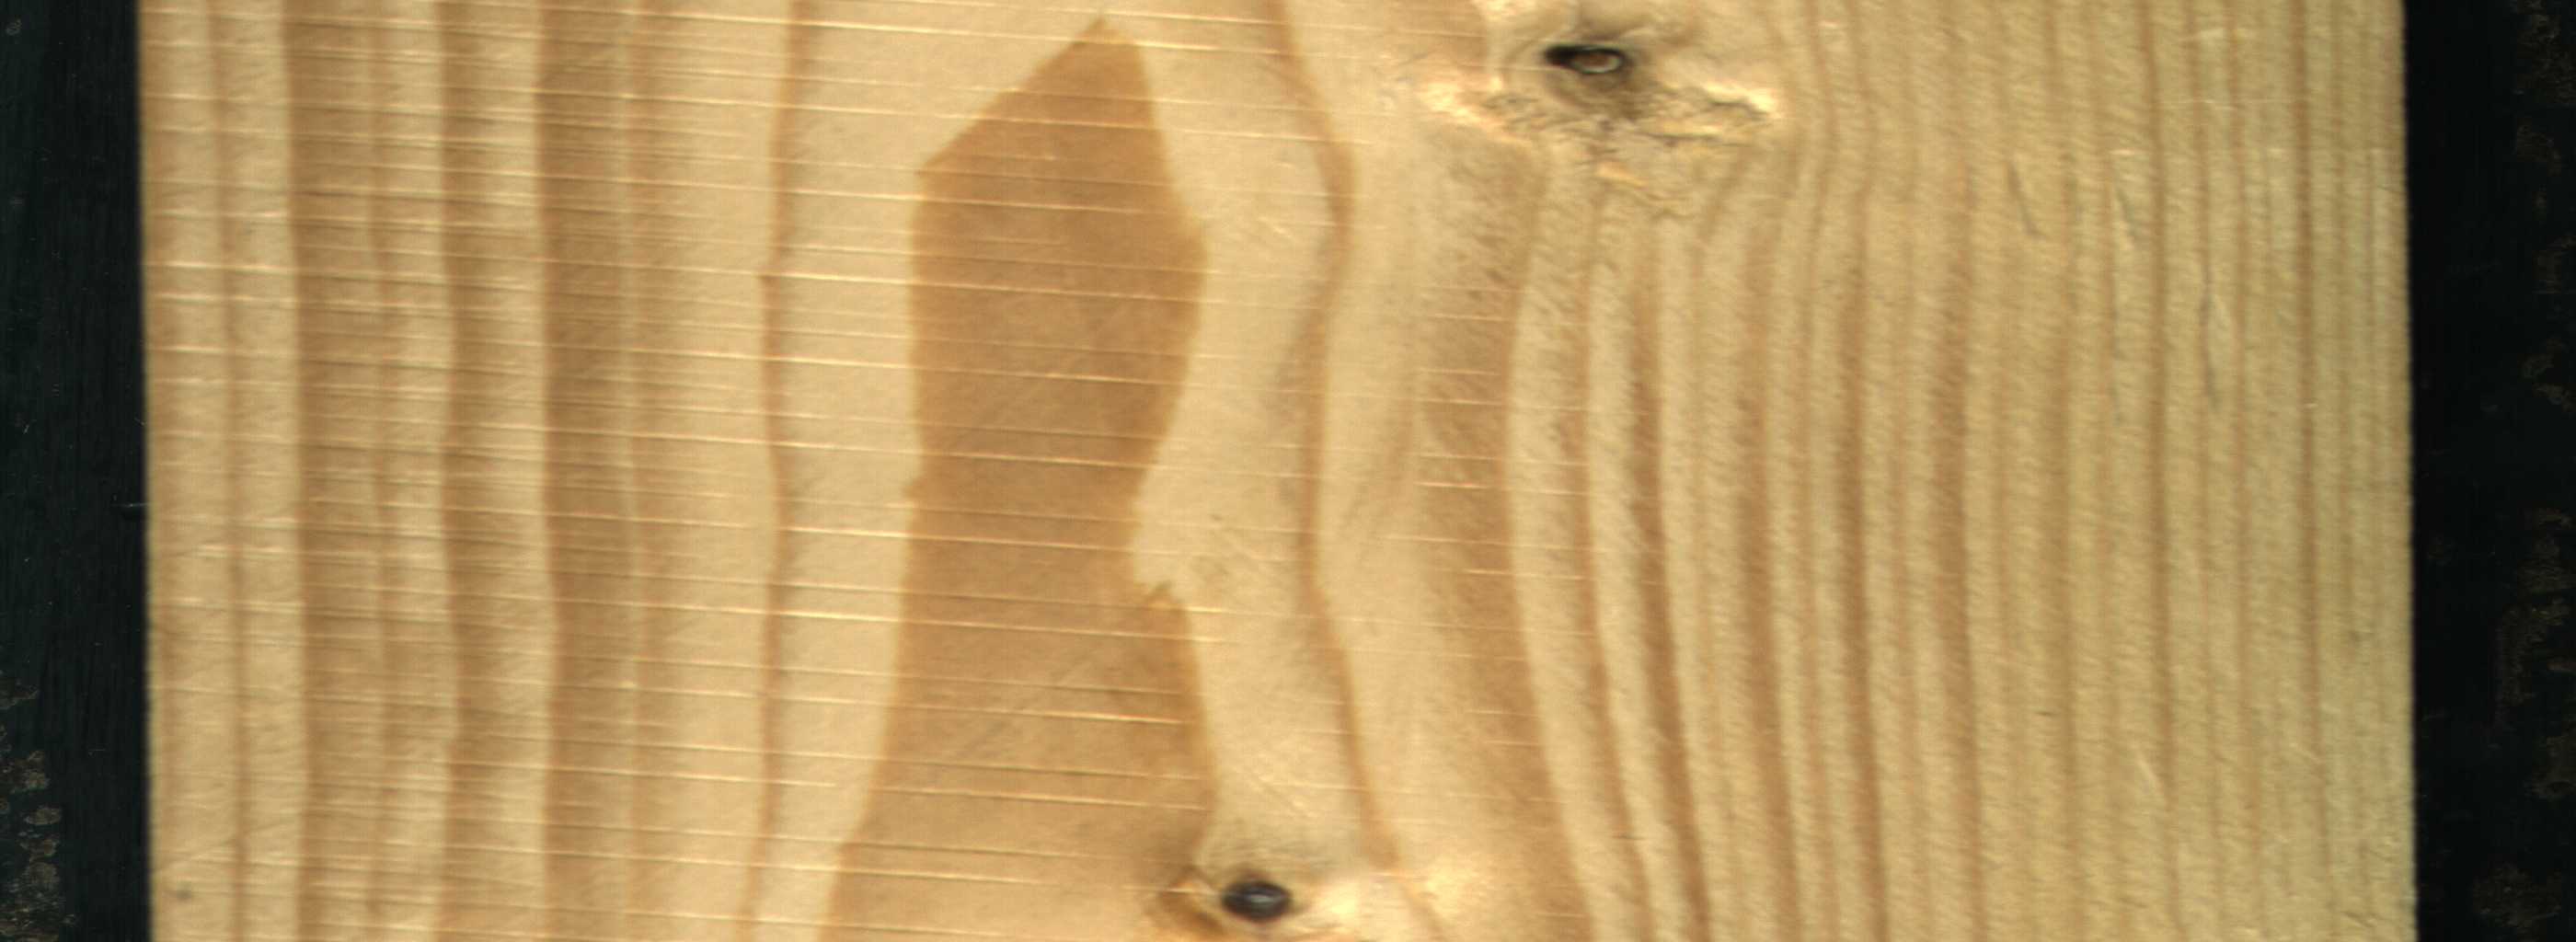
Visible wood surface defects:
Dead_Knot
Dead_Knot